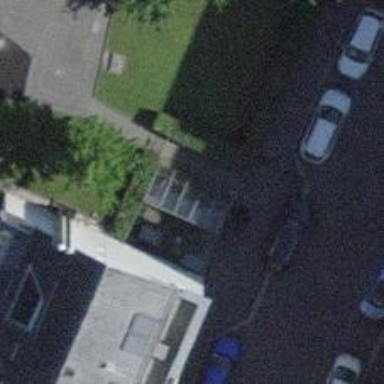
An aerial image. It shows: Bicycle parking area.